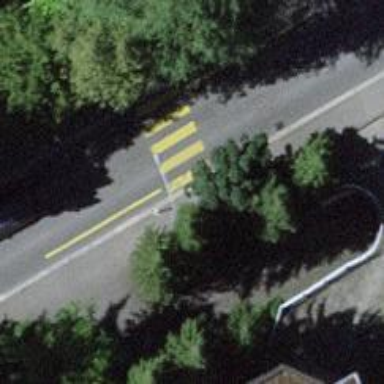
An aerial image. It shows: Uncontrolled zebra crossing with zebra markings.